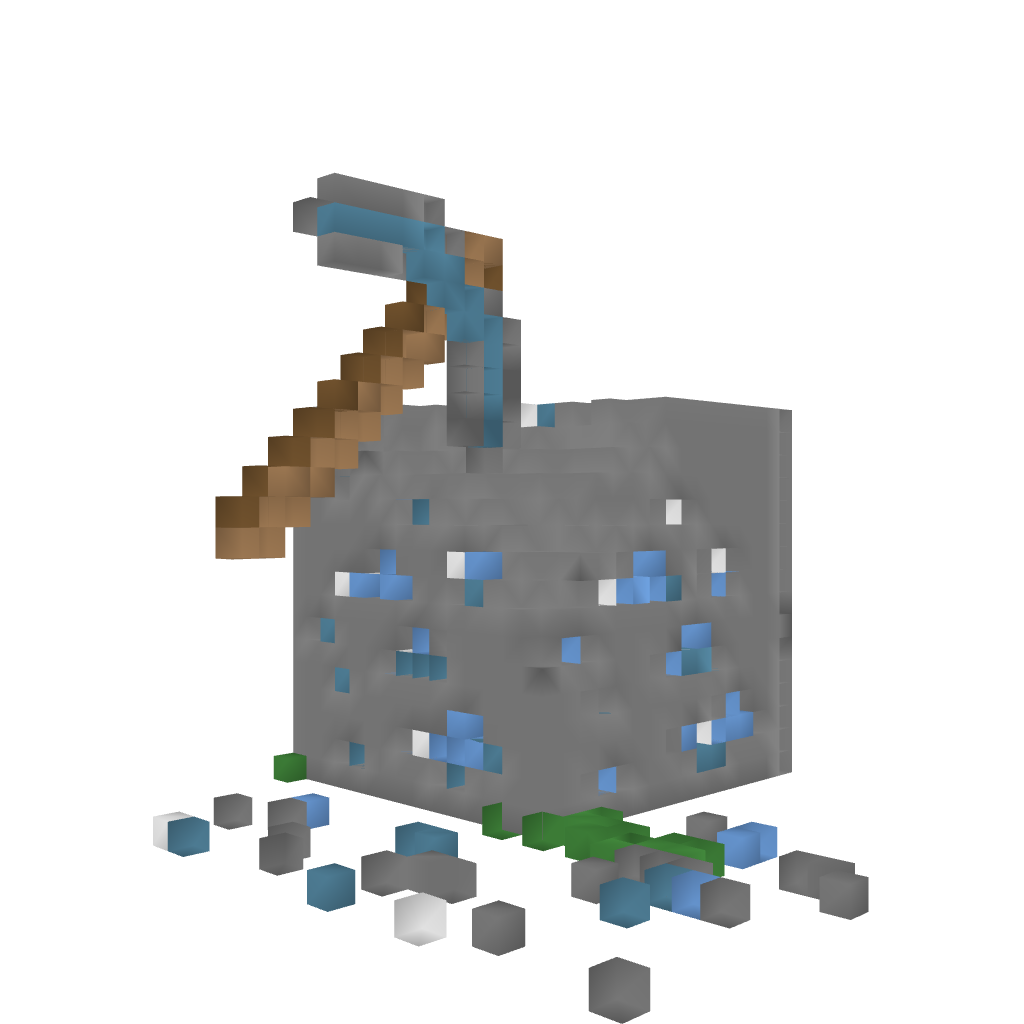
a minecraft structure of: Large Diamond Block bad low quality